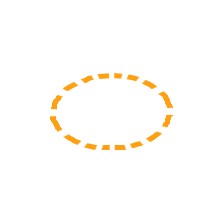
Shape: circle